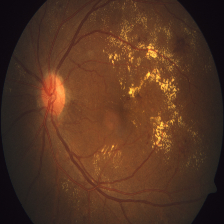
Diabetic retinopathy grade: Severe